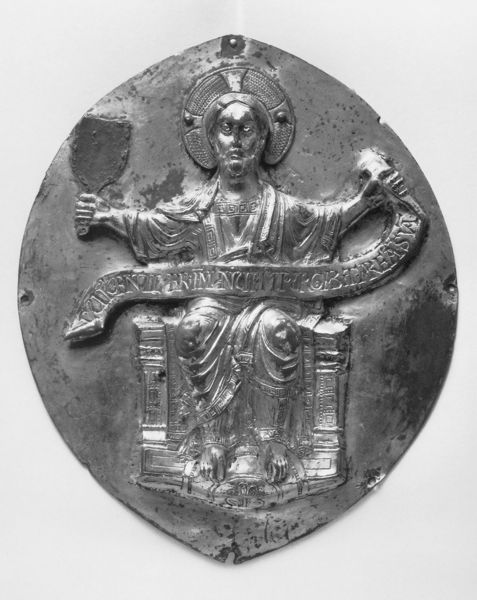
Titel: Christus mit der Wurfschaufel
Institution: Köln, Schnütgen-Museum
Schlagwörter: sitzen, schwarz, weiss, bart, arme, band, falten, silber, relief, schrift, banner, thron, metall, kreuz, trohn, tron, heiligenschein, jesus, heilig, aureole, münze, spruchband, votiv, halbrelief